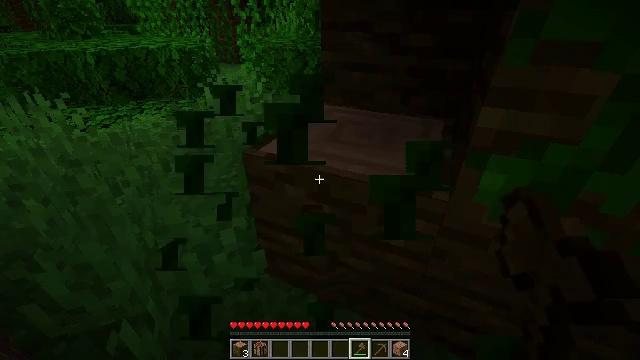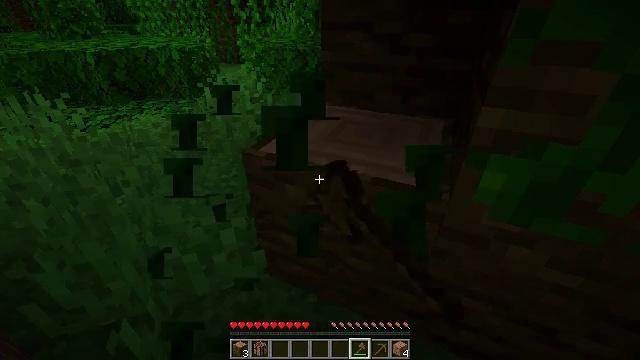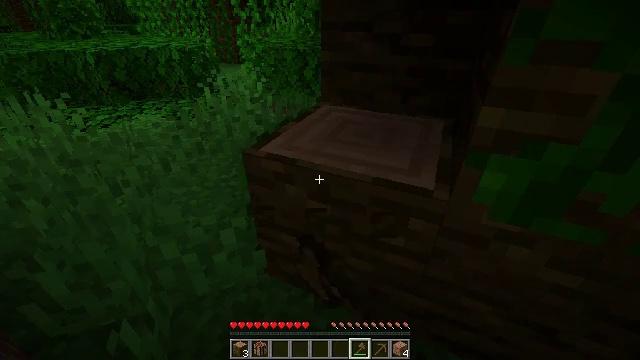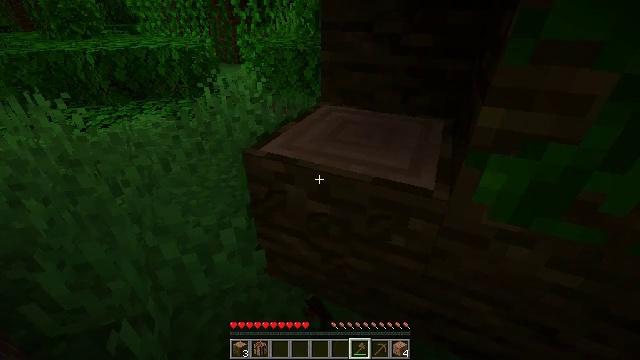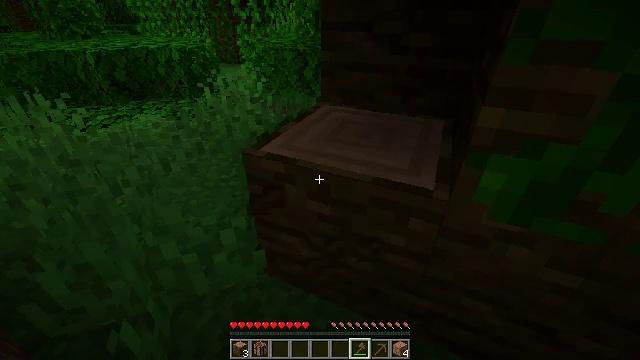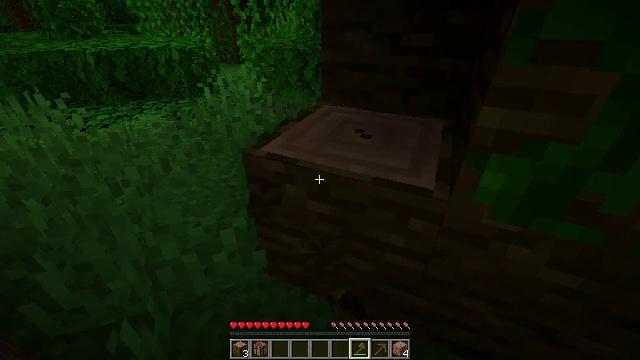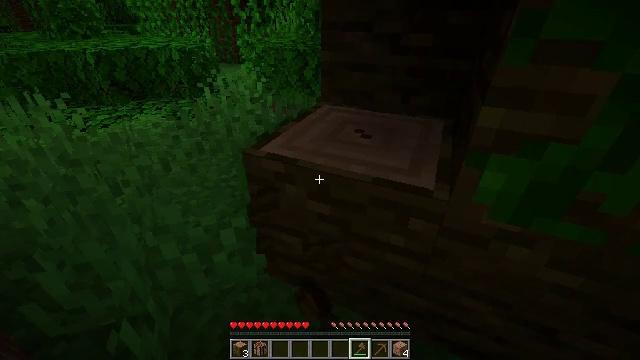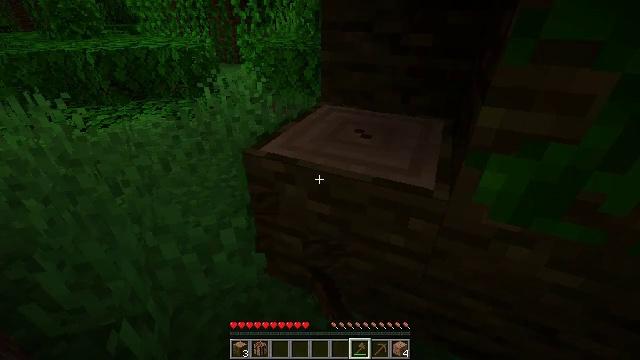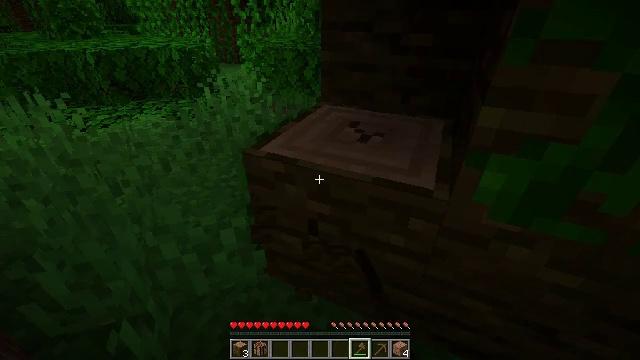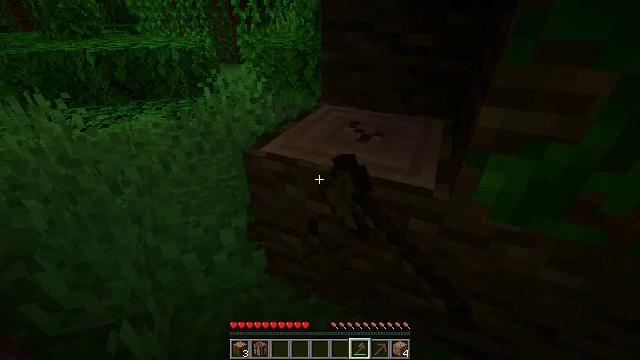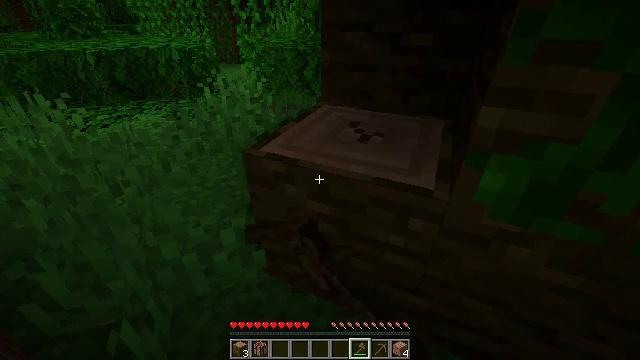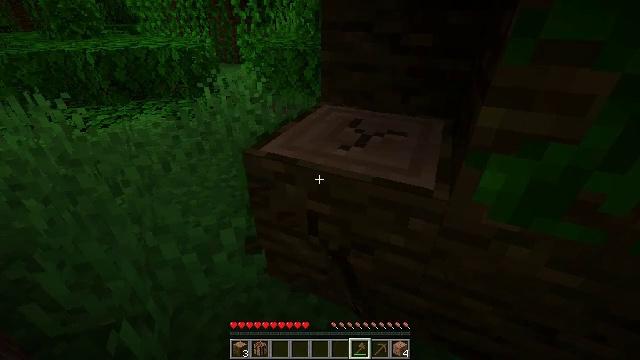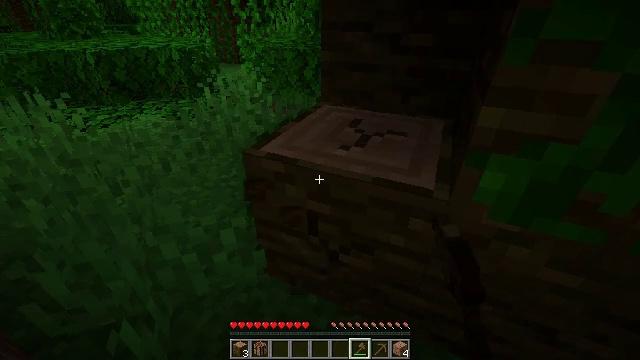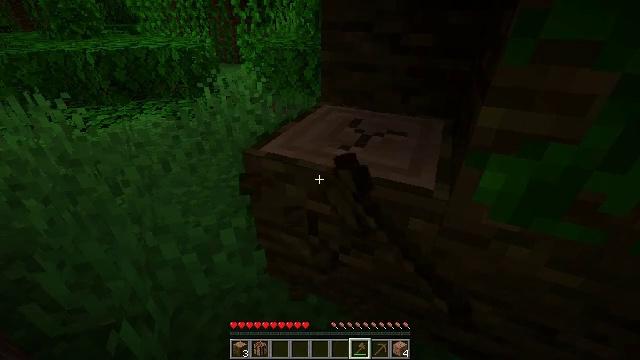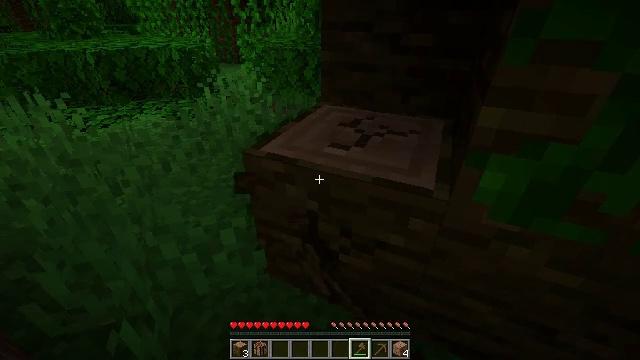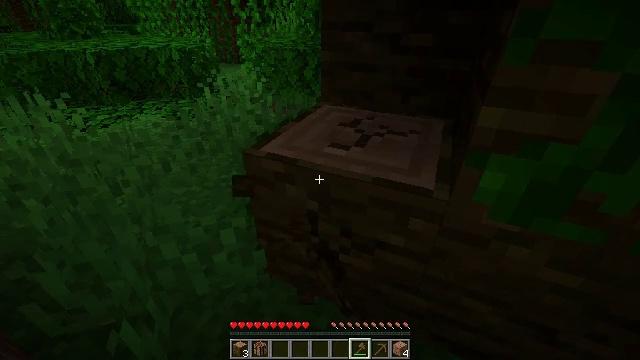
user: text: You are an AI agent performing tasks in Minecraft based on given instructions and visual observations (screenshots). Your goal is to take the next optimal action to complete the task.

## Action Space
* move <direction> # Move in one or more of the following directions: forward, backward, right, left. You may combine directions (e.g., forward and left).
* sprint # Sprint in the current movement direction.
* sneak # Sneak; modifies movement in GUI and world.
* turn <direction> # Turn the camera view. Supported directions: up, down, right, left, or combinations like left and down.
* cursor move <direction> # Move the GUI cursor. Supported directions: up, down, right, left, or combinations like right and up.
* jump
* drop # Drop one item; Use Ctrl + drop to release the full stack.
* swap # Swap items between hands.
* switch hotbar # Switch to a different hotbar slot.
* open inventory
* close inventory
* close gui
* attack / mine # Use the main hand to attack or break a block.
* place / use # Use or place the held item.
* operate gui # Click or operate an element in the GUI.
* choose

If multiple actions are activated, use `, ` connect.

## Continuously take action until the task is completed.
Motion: motion action
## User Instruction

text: Harvest the jungle log from the tree trunk.
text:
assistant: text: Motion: attack / mine
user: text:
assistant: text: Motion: attack / mine
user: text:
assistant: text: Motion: attack / mine
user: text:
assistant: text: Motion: attack / mine
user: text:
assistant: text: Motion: attack / mine
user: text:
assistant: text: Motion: attack / mine
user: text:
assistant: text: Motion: attack / mine
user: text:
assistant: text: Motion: attack / mine
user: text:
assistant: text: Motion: attack / mine
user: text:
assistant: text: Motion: attack / mine
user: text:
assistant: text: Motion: attack / mine
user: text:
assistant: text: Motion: attack / mine
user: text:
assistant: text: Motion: attack / mine
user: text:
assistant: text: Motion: attack / mine
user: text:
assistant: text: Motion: attack / mine
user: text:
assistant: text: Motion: attack / mine
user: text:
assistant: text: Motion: attack / mine
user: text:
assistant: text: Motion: attack / mine
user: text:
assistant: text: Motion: attack / mine
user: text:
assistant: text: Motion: attack / mine
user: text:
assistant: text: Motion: attack / mine
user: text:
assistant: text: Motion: attack / mine
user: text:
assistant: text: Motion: attack / mine
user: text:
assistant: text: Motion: attack / mine
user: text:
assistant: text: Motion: attack / mine
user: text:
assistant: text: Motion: attack / mine
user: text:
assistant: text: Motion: attack / mine
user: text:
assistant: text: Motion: attack / mine
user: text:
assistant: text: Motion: attack / mine
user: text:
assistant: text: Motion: attack / mine